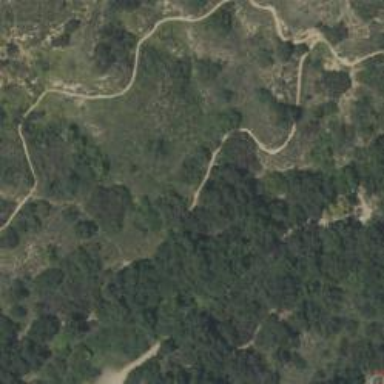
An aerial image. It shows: Hiking path that is footway.